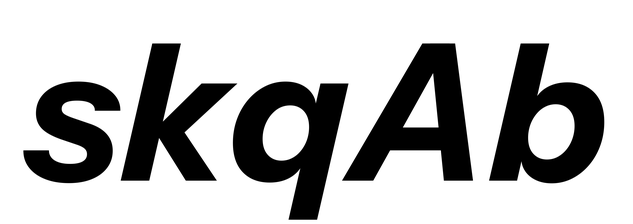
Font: InstrumentSans-Italic_Bold_Italic